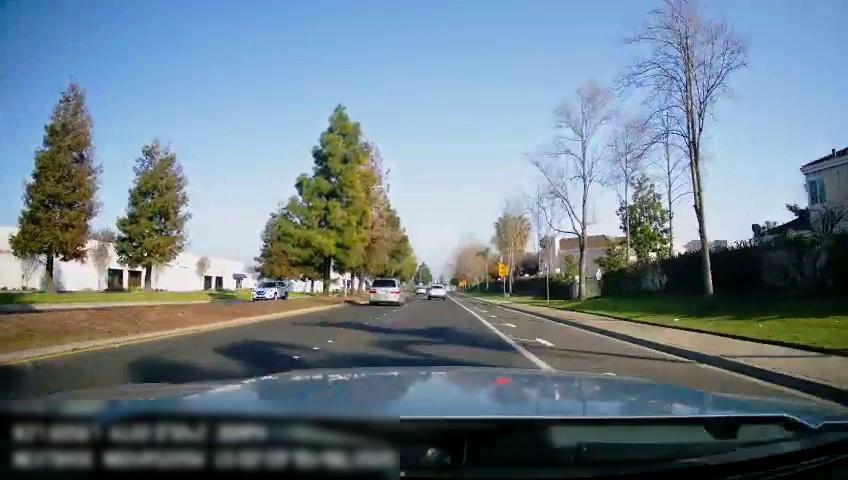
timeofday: Day
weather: Sunny
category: Drivable Space
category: Vehicles | SUV
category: Vehicles | SUV
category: Vehicles | Van
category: Vehicles | SUV
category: Lanes | Alternate Lane
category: Lanes | Current Lane
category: Lanes | Current Lane
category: Traffic | Signs